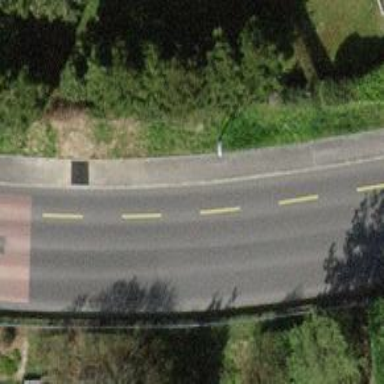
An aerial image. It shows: Asphalt sidewalk.